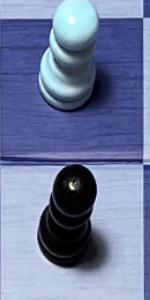
Label: Pawn_Black